Question: In my application I parsed the data through NSXMLParser and made separate class to store that data from which i usually display the data. Everything works fine in simulator except the the title which is display in table cell with image. Images appears properly but the title not appear properly.
This is my code:-
'''
- (UITableViewCell *)tableView:(UITableView *)tableView cellForRowAtIndexPath:(NSIndexPath *)indexPath
{
static NSString *CellIdentifier = @"Cell";
UITableViewCell *cell = [tableView dequeueReusableCellWithIdentifier:CellIdentifier];
if (cell == nil) {
[[NSBundle mainBundle] loadNibNamed:@"TableCell3" owner:self options:NULL];
cell = nibLoadedCell;
}
NewsInfo *aNewsInfo = [appDelegate.newsArray objectAtIndex:indexPath.row];
titleLabel.text = aNewsInfo.title;
imageLabel.image = aNewsInfo.smallImageData;
return cell;
}
'''
and in this way i configured my TableCell3.xib
Now i want my title data in 2 rows in label of the TableCell3.
I already used both the way through xib attributes settings or through code.
Code which i used instead of this xib attributes settings are:-
'''
titleLabel.lineBreakMode = UILineBreakModeWordWrap;
titleLabel.numberOfLines = 2;
titleLabel.text = aNewsInfo.title;
'''
Now Can any one help me to figure out this prob i want to display my title in two rows of the table view cell.
Thanks in Advance.
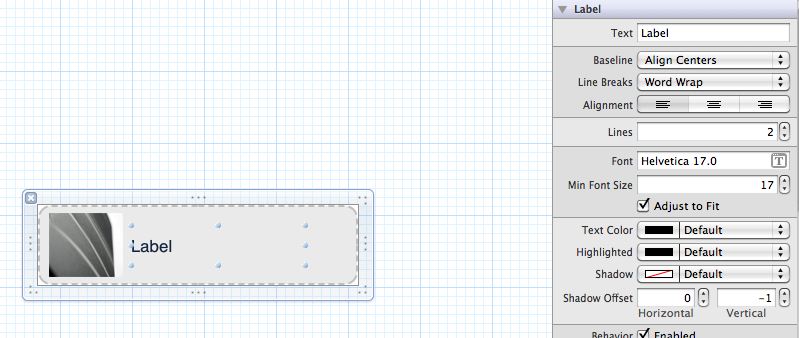
Answer: Just increase the height of your label and give a try. If the height is too less to hold 2 lines, the label will truncate the contents to 1 line and end with the ellipsis.